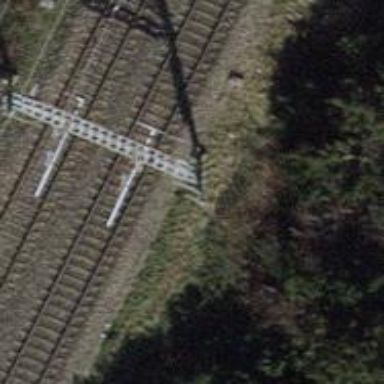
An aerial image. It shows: Power pole.